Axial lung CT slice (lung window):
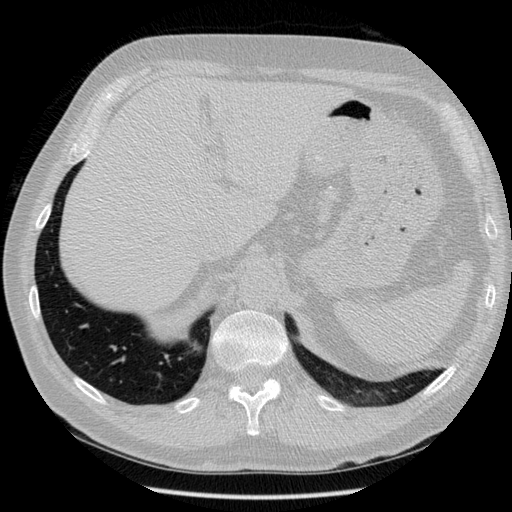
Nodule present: no